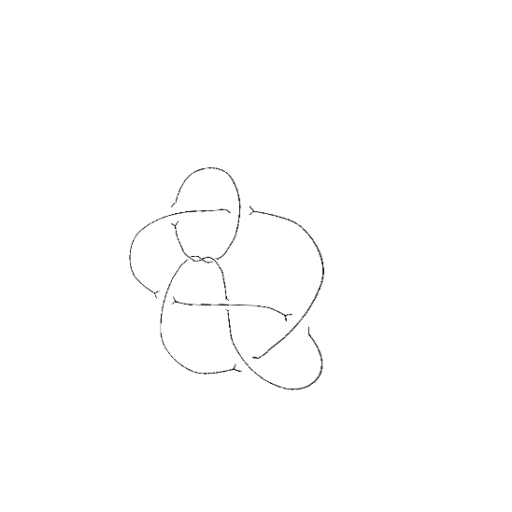
Crossing number: 9